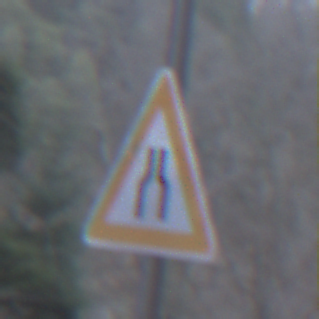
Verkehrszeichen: VerengteFahrbahn
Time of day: MorningAfternoon
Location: Outdoor (Nature)
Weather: Overcast
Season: Winter
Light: Natural